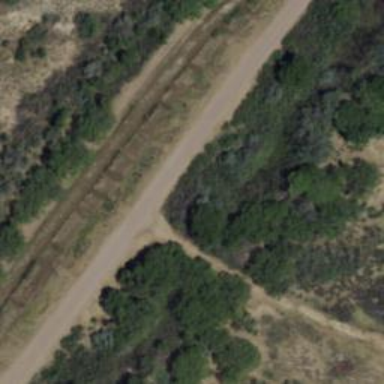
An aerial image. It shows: Track road along man-made cutline.